Question: I used @DevExpress. It have member icons and you can easily code blocks move to any '#region'. But I didn't do that in . I hope find a solution.
Coderush doing it like this:

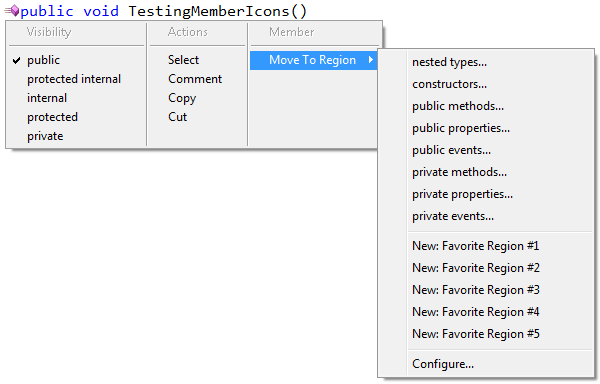
Answer: In ReSharper you can use the window. You can move an element by dragging it to a now position in the list of elements.

In the example above I just added some regions to demonstrate how the File Structure window supports regions. Personally I try to avoid regions and see them as a sign of a class that has grown too big and needs refactoring. Furtunately, I can just click the small x in the corner to delete region without removing what is inside the region.